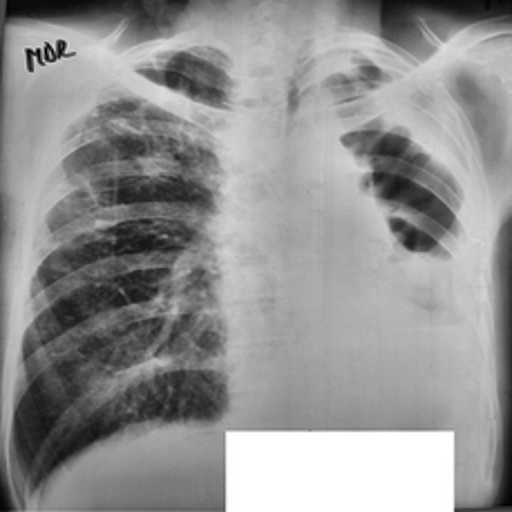
Finding: TUBERCULOSIS